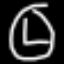
Label: clock